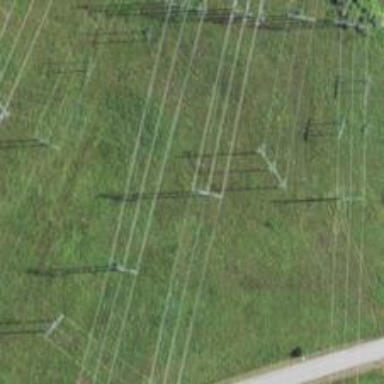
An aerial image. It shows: H-frame power tower design.